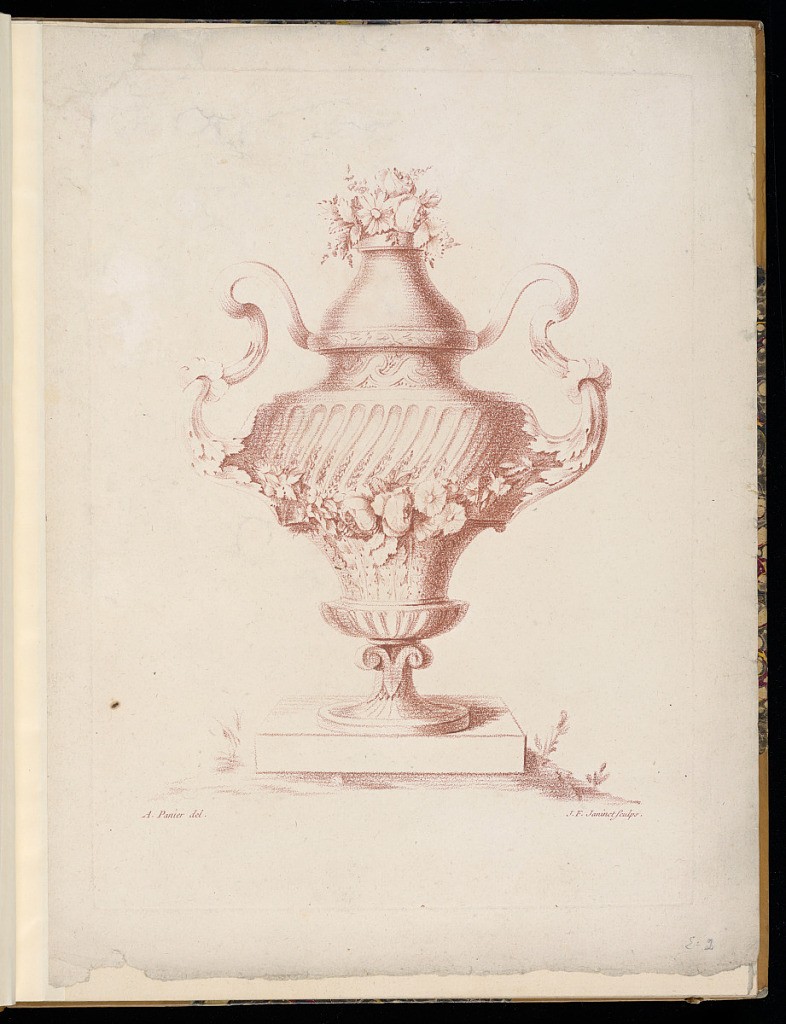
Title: Ornamental Vase Design
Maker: A. Panier, French, active 18th century
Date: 1767-1793
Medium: Crayon-manner engraving with red ink on paper
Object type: Print
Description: Vase with a floral bouquet in its narrow neck. The vase has twos-curve handles, the bottom half of which are formed from acanthus leaves. A floral garland is draped across the front. The bottom of the vase has gadrooning and is perched on a tapered foot with a stylized Doric capital. The vase is elevated on a low socle, and with an indication of landscape (grass and flowers) around it. The print is engraved in red ink (sanguine) crayon manner. The plate is lettered.